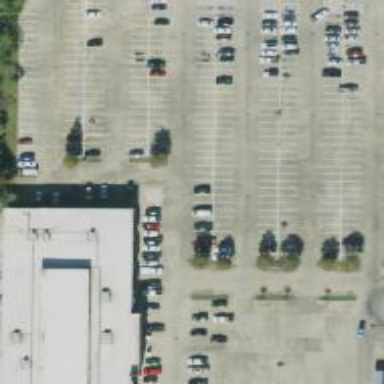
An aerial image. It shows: Parking space is available.